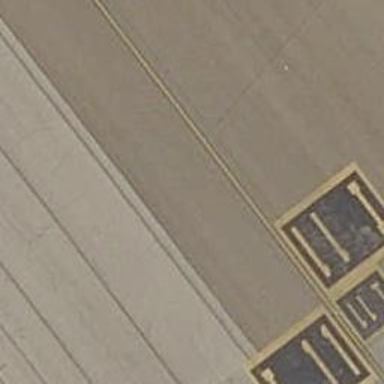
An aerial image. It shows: Image of taxiway at airport.